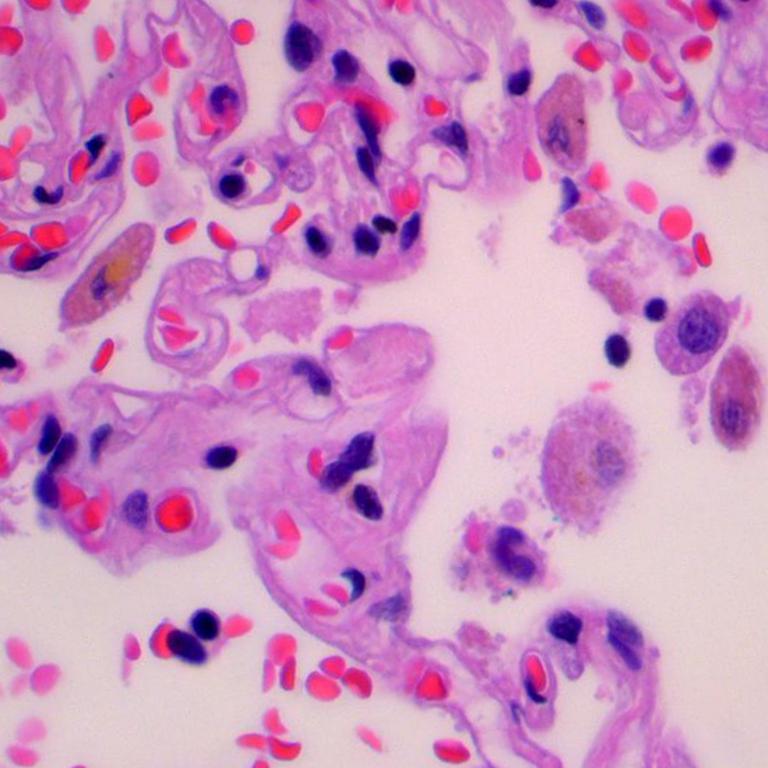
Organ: lung
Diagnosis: benign